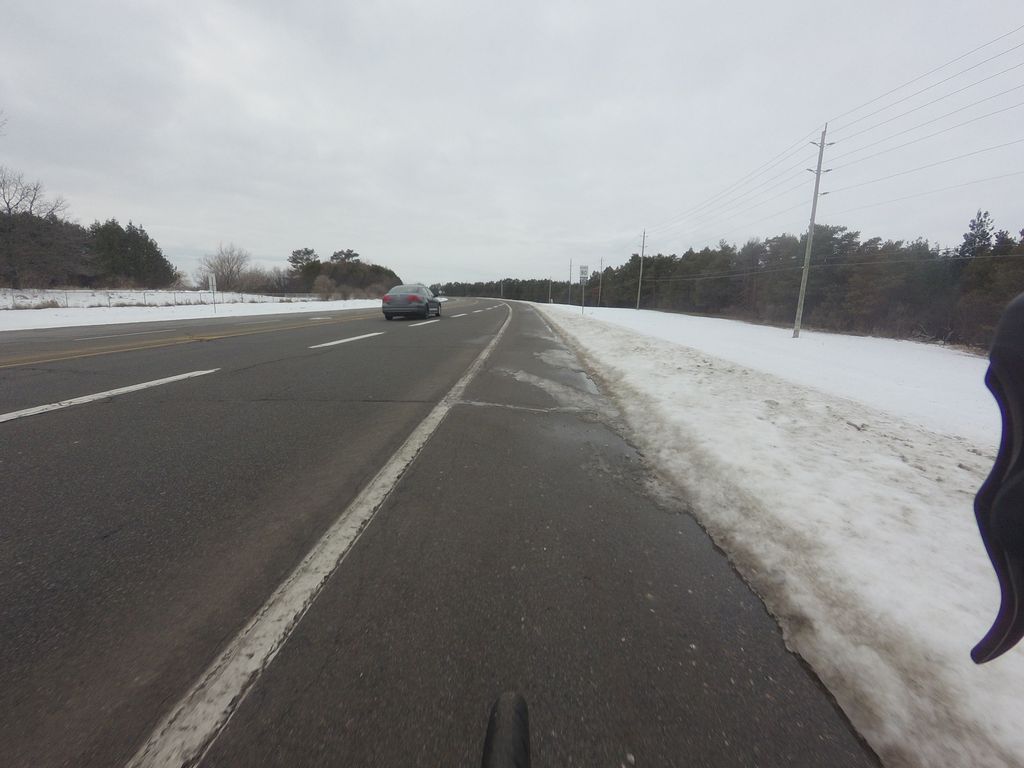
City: ottawa-gatineau